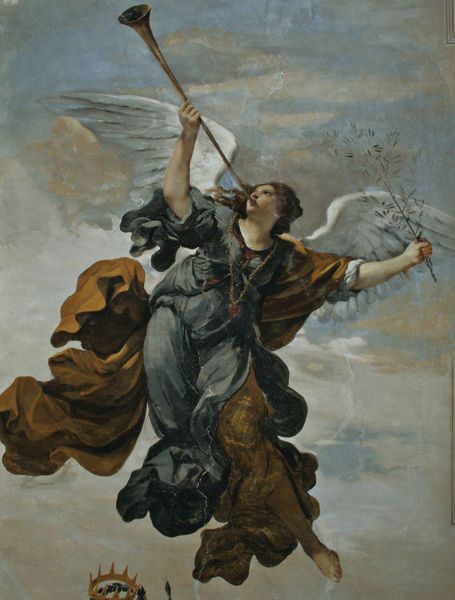
Titel: Fama, Honos und Amor virtutis
Künstler: Guercino
Standort: Rom
Institution: Villa Boncompagni Ludovisi
Schlagwörter: blau, blätter, feder, flügel, fuß, gemälde, hand, himmel, kopf, körper, nackt, schatten, weiß, wolken, gelb, grün, mädchen, ocker, ausschnitt, blume, braun, frau, frisur, grau, haar, hintergrund, kleid, licht, orange, schwarz, rot, tuch, wolke, beige, malerei, arme, barock, falten, federn, gefieder, ärmel, hände, instrument, ast, strauch, wind, gewand, gold, haare, gewänder, musik, krone, fliegen, engel, bein, farbig, kette, laut, wehen, falte, weiblich, spielen, detail, jaune, musikinstrument, halskette, oben, barfuss, medaillon, zweig, schweben, ketten, lorbeer, hubi, amulett, jüngstes gericht, herz, drapé, fresko, fanfare, tröte, femme, posaune, maria, erzengel, schwebend, blasen, arbre, ciel, peinture, verkündigung, geburt, oliven, trompete, goldkrone, bauschen, gebauscht, tube, ange, gabriel, tiepolo, überkleid, wehend, fete, victoire, ölzweig, heerscharen, wallend, ailes, palmenzweig, fama, flatternd, engelsflügel, plafond, olivenzweig, engelfanfare, engelstrompete, mara, tröten, archange, trompette, verkündigungsengel, vetements, coronne, vol, verkündigng, enage, son, ajune